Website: apple-inc
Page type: customer-info-address
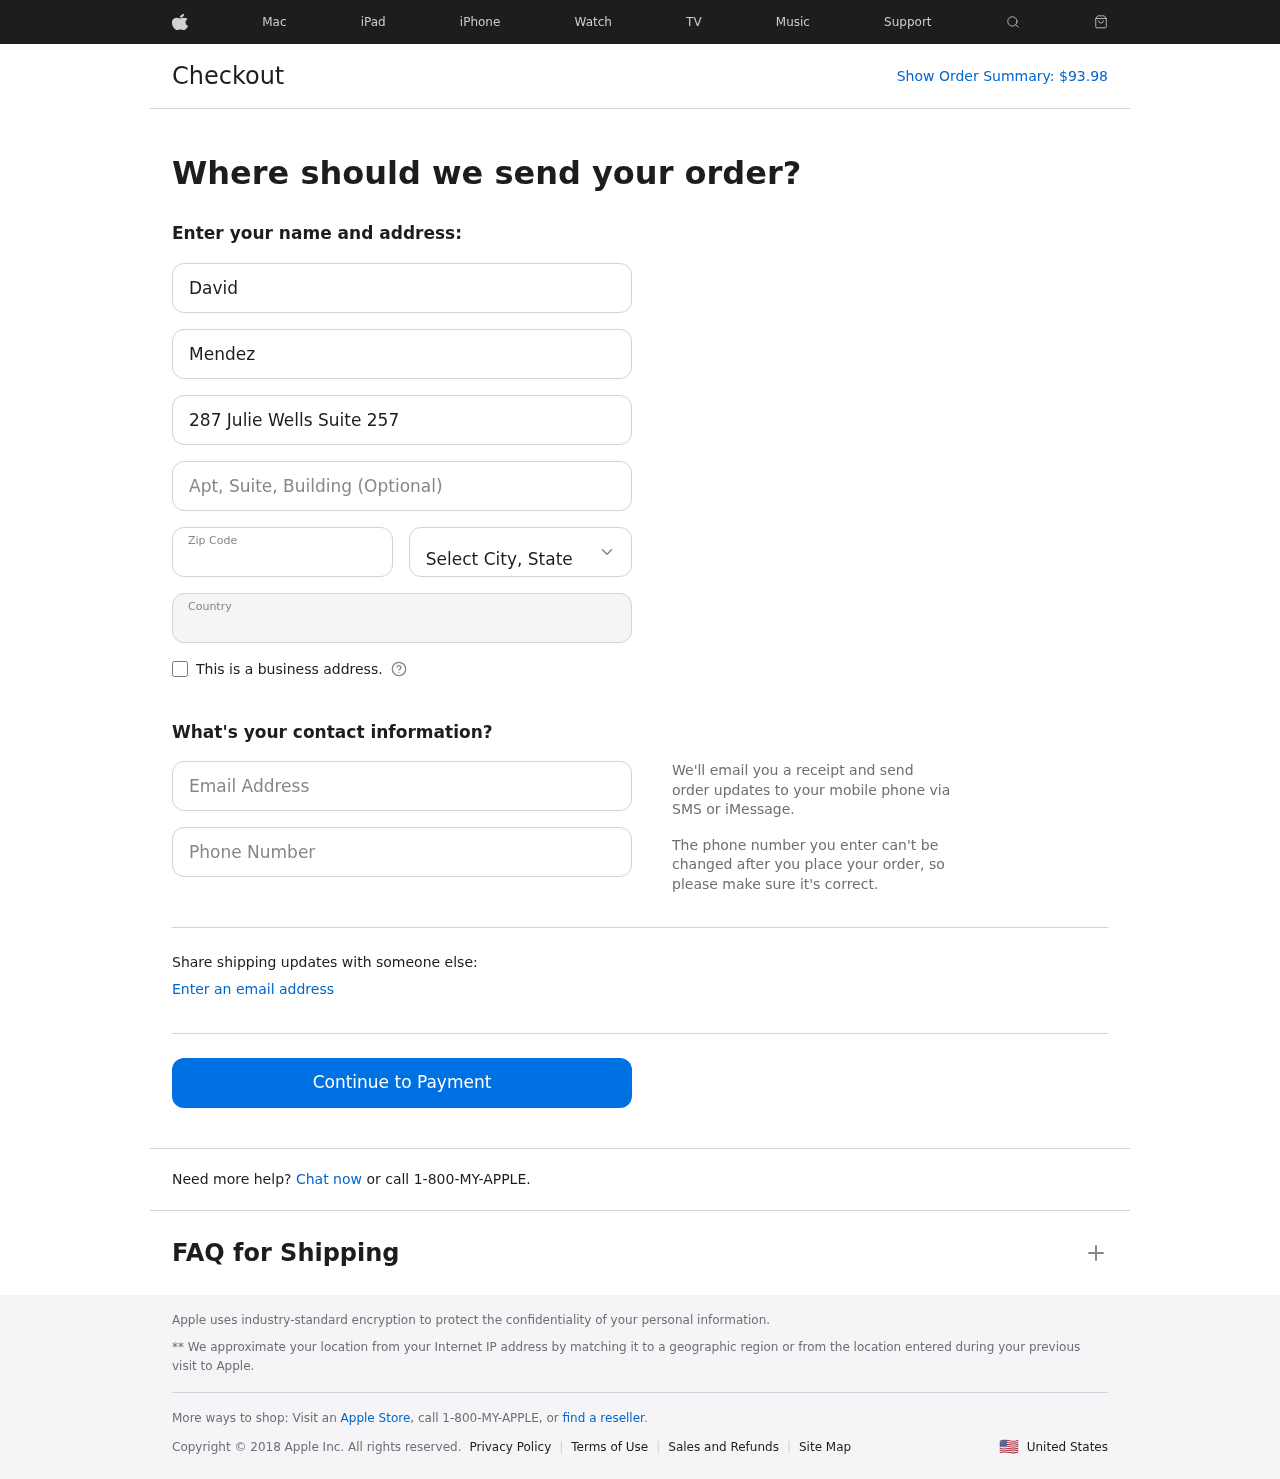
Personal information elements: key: PII_CITY_STATE
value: Lake Wendyport, LA
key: PII_COUNTRY
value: United States
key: PII_EMAIL
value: davidmendez@gmail.com
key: PII_FIRSTNAME
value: David
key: PII_LASTNAME
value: Mendez
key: PII_PHONE
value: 5074469549
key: PII_POSTCODE
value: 95052
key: PII_STREET
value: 287 Julie Wells Suite 257
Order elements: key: ORDER_TOTAL
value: $93.98